Question: >
<URL>

I also see it at path <URL>, so think is from apple official sdk, but do not know what it is ? Thanks
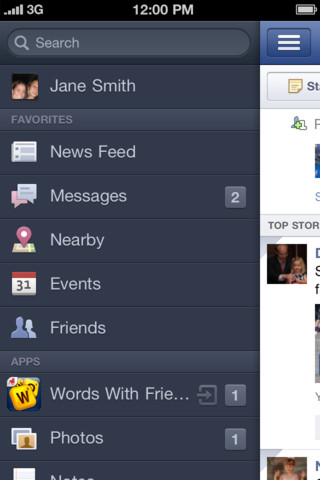
Answer: I believe that the Facebook app uses the Master Detail Xcode template, but if you are planning on creating an app similar in design I would recommend using the <URL> iOS component.